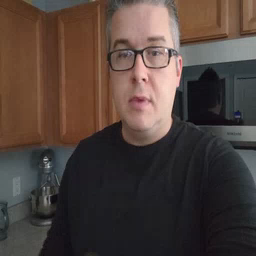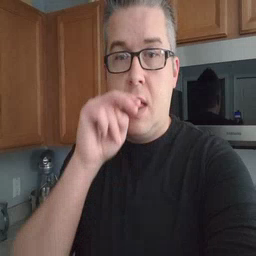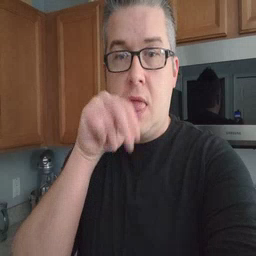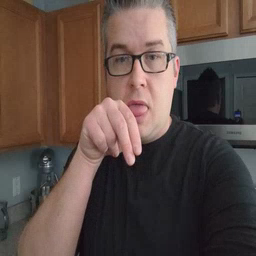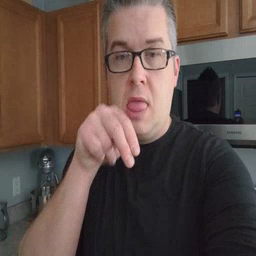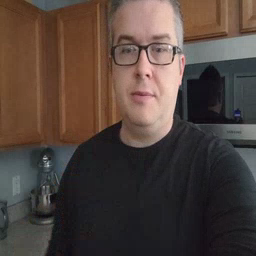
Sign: tongue